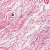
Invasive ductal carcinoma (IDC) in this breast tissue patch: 0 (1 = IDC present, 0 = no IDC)